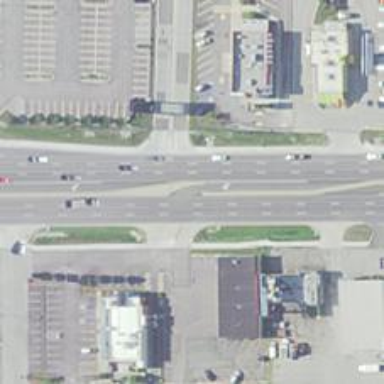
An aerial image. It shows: Primary link highway with asphalt surface.